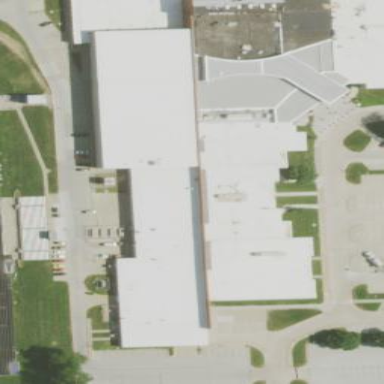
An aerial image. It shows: School building or complex.